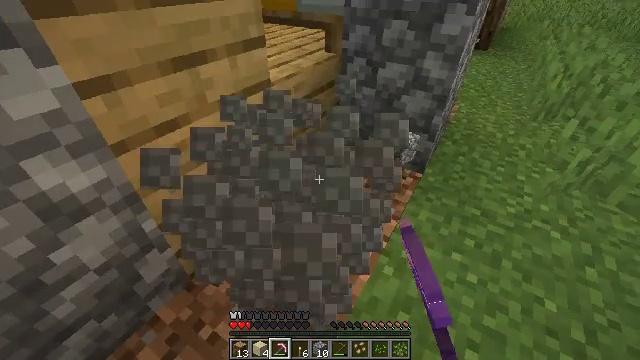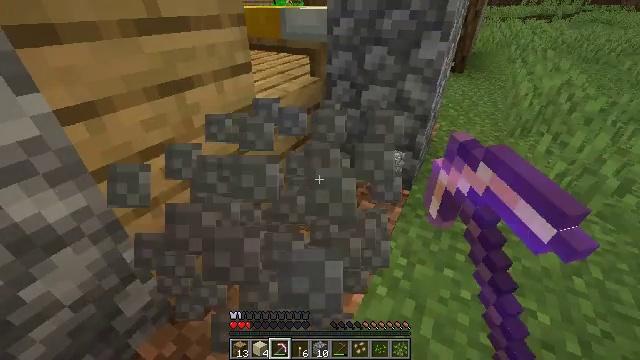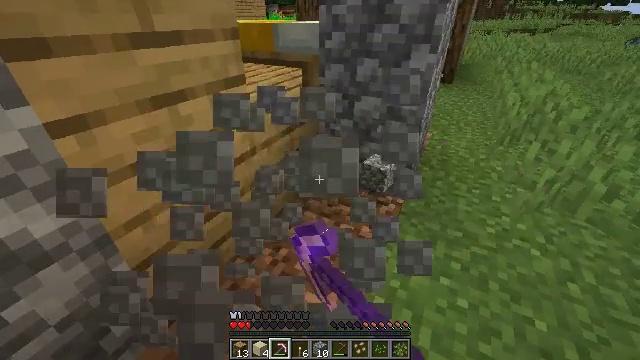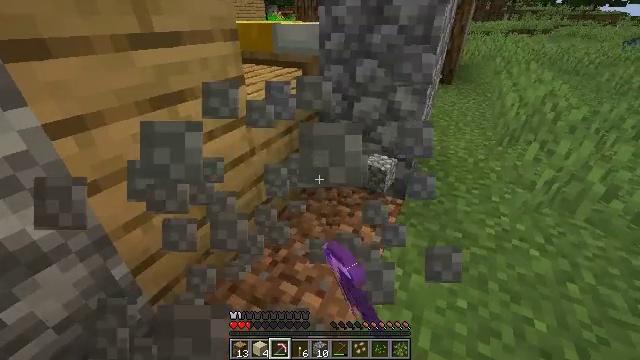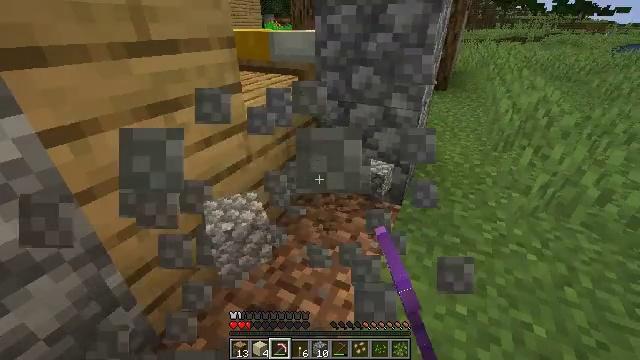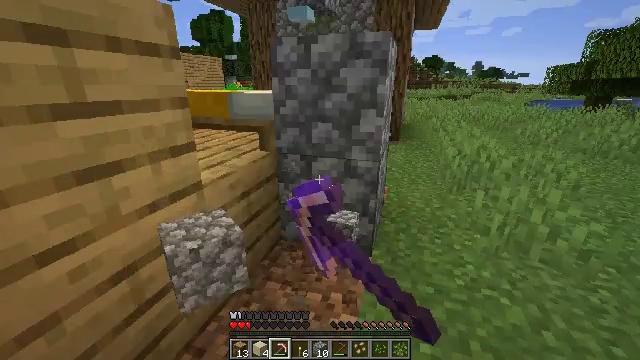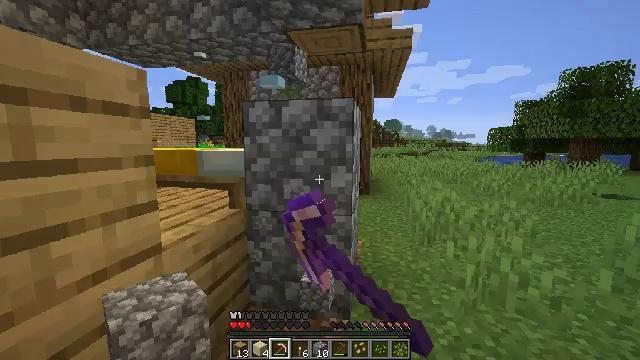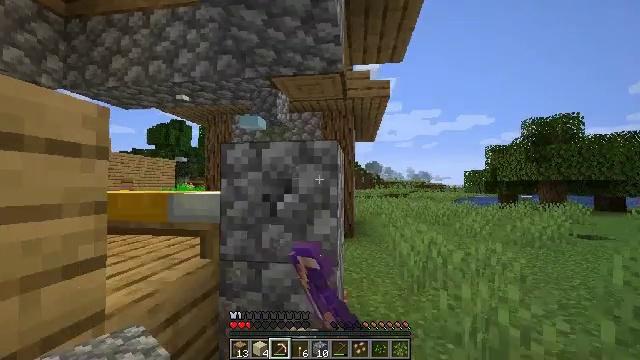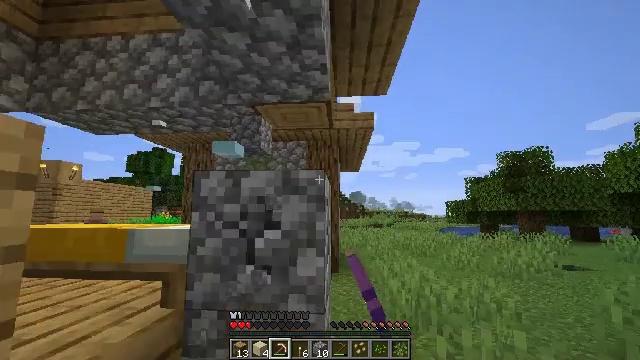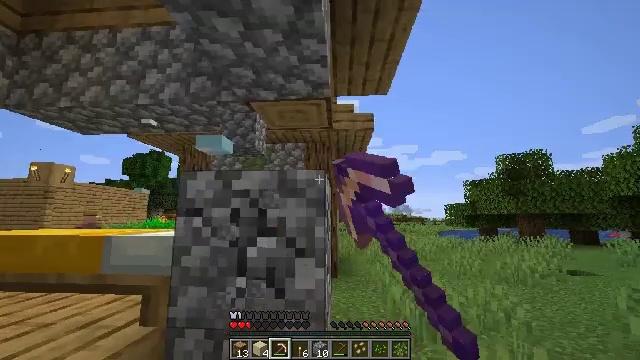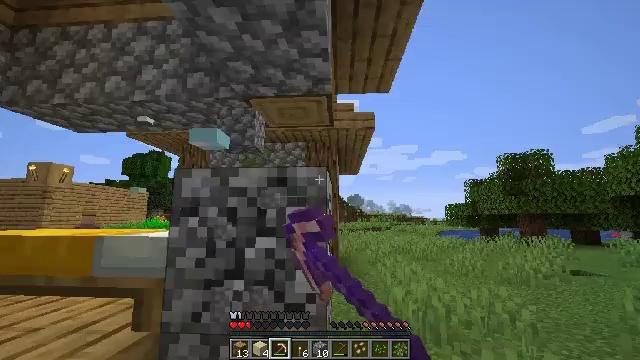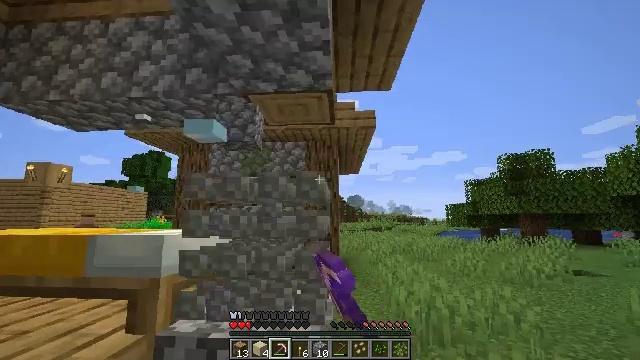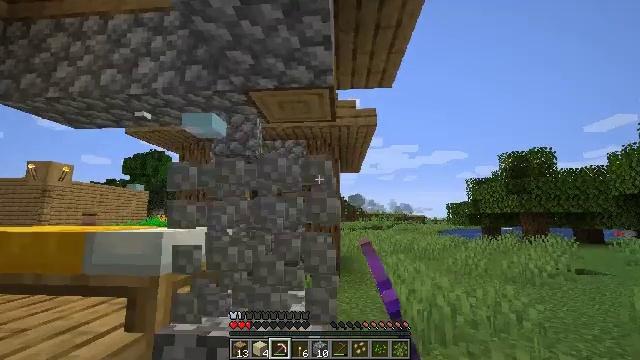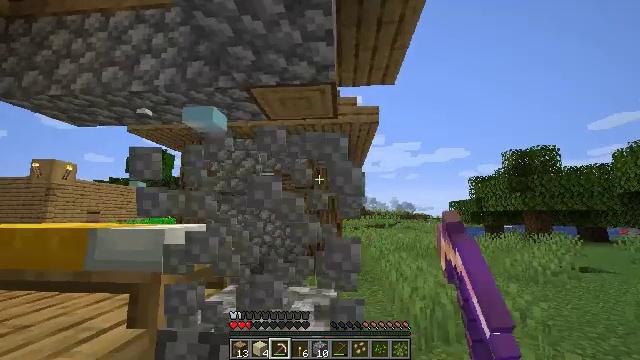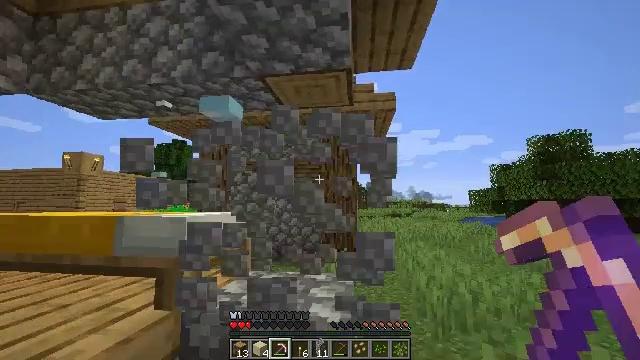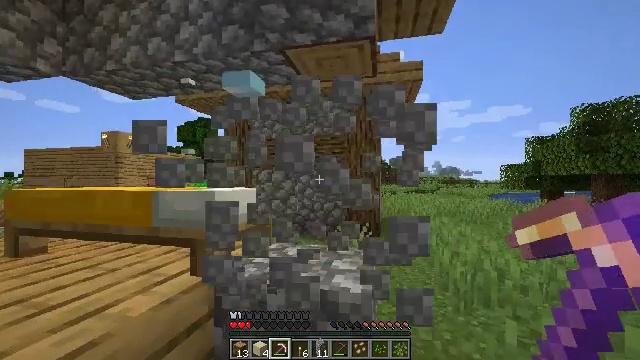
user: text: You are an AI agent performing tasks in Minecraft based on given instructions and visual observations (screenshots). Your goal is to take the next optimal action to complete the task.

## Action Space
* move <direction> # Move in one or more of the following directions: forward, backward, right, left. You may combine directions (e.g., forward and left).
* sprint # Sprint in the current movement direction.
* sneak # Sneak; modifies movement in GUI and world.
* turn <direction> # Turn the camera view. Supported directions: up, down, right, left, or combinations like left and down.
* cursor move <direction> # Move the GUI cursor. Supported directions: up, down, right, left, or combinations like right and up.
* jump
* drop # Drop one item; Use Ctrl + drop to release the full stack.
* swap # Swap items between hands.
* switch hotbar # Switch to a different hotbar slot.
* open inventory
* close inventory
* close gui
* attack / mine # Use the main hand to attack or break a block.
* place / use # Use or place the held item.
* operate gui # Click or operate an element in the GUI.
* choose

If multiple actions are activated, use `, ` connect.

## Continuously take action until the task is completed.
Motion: motion action
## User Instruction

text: Collect cobblestone blocks for construction.
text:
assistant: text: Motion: turn right and up, attack / mine
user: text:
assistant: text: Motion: turn right and up, attack / mine
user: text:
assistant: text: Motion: attack / mine
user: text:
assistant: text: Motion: turn up, attack / mine
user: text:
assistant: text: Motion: move forward, turn right and up, attack / mine
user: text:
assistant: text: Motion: move forward, turn right and up, attack / mine
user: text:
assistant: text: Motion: move forward, turn right and up, attack / mine
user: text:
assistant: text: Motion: move forward, turn right and up, attack / mine
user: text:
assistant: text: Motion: attack / mine
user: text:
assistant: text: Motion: attack / mine
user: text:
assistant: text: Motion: attack / mine
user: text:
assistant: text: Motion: attack / mine
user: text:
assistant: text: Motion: attack / mine
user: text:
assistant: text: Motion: turn left and down, attack / mine
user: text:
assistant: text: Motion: turn left and down, attack / mine
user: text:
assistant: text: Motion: attack / mine
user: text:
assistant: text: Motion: turn down, attack / mine
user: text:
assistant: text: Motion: turn down, attack / mine
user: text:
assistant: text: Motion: turn right and down, attack / mine
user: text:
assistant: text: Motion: attack / mine
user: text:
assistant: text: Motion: attack / mine
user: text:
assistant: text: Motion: attack / mine
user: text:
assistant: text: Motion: attack / mine
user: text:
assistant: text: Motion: attack / mine
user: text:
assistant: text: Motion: attack / mine
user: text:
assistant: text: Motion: attack / mine
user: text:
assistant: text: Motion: attack / mine
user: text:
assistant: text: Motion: attack / mine
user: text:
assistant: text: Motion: attack / mine
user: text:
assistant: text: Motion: attack / mine